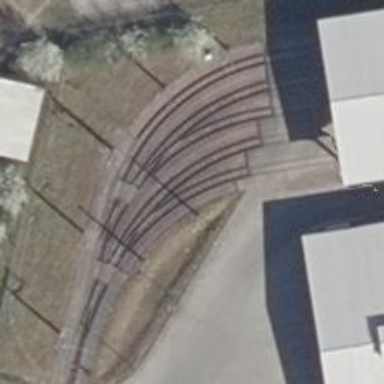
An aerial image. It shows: Tram railway.